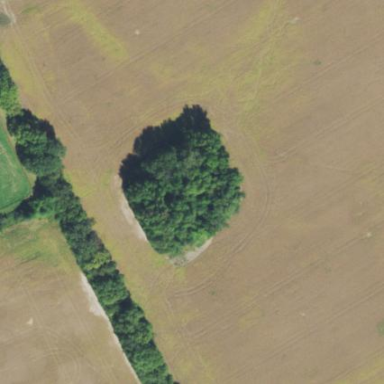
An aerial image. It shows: Beautiful woodland area.